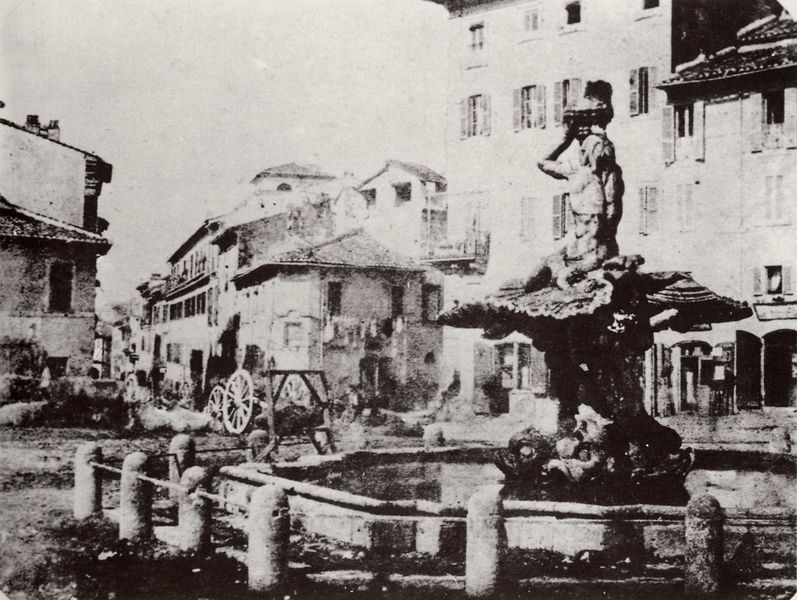
Titel: Piazza Barberini
Künstler: Italienischer Photograph
Standort: Rom
Institution: Sammlung Barberini
Schlagwörter: himmel, mann, schatten, wasser, weiß, stadt, wäsche, fenster, grau, licht, schwarz, strasse, tür, dach, gebäude, haus, weg, zaun, alt, trinken, stein, bild, häuser, spiegelung, brüstung, figur, brunnen, fensterläden, karren, räder, krug, skulptur, springbrunnen, statue, balkon, fassade, fassaden, geschäft, pflaster, wäscheleine, leine, dorf, dächer, giebel, hof, kutsche, laden, läden, platz, speichen, holzrad, rad, wagen, wagenrad, langweilig, gestalt, unscharf, pfosten, foto, fotografie, photographie, eingang, eingänge, gefäß, seil, becken, schwarz-weiß, rom, photo, fisch, dreck, marktplatz, tränke, geschosse, fontaine, wagenräder, muschel, pastik, umzäunung, stockwerke, aufnahme, brunne, pfeile, fische, mietshaus, fuhrwerk, dorfplatz, mietshäuser, poller, häuserreihe, piazza, quelle, unschärfe, zeitgeschichte, begrenzung, fotograife, neptun, brunnenfigur, triton, schlechtes foto, dorft, waschplatz, fasse, kassen, ibrunnen